Question: I have inherited an application that was started as an MDI program, but the necessary background work was never put in place to fully support MDI. I'm trying to build in just enough MDI support to make the application look good and work properly as an SDI application.
Here's what I am observing, and I don't know how this is happening or how to fix it.
1. The MDIchild form's border is shown above the MDIparent form's menu strip.
2. The MDIchild form has two icons in the upper left.
3. The MDIchild form has two ControlBoxes in the upper right.

Any ideas why this would be?
I'd be really happy if the MDIChild window border (including the icons and control boxes) was removed entirely.
Thanks,
SH
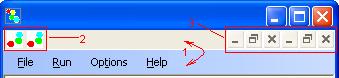
Answer: I created the child form but showed it in normal state instead of maximized. It's as if showing the parent form in the same process as the maximized child form caused the form to be constructed out of order. My code looked something like this...
'''
frmChild.WindowState = FormWindowState.Normal
frmParent.Show() 'frmChild.Show called within form_load of parent
frmChild.WindowState = FormWindowState.Maximized
'''
And yes, I set the Child window's FormBorderStyle to None, but like I said, I didn't want an MDI application.
I think this must be a bug in Visual Studio. For so many people to have difficulty with it, it can't be right.